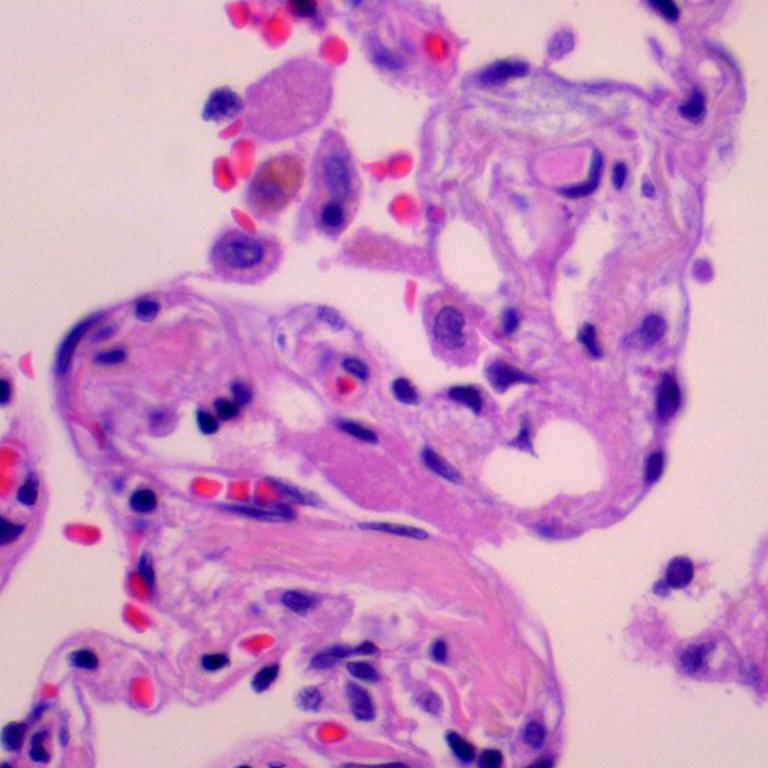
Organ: lung
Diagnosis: benign